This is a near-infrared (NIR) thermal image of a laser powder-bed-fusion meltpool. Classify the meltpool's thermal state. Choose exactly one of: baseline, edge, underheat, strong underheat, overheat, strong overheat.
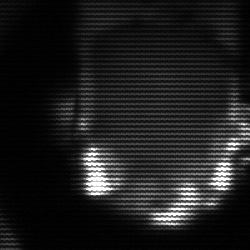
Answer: baseline